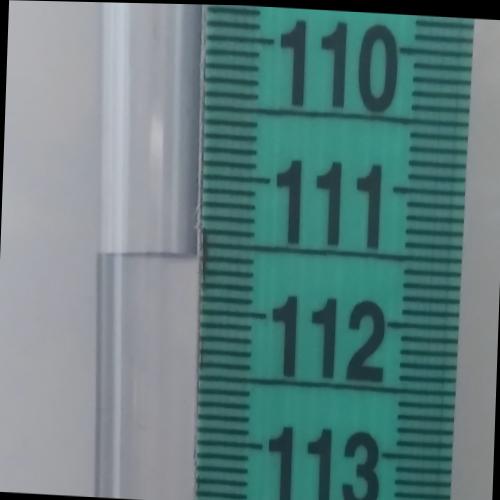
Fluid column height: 111.6 cm